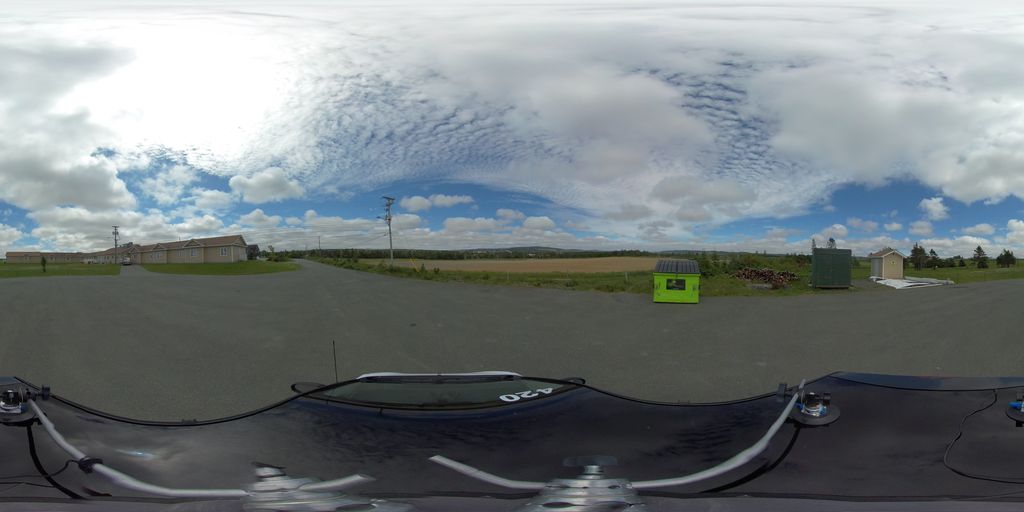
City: st_johns